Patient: sex M, age 66
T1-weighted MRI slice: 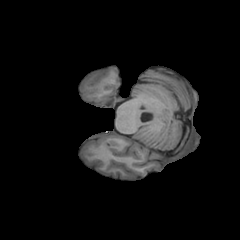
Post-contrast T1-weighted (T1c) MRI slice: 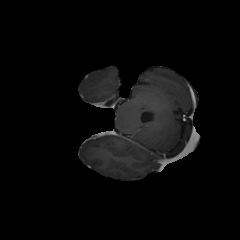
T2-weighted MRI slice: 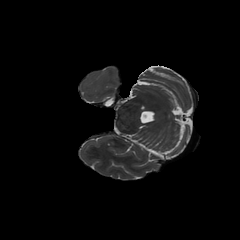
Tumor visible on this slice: no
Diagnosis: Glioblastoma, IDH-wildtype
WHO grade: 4